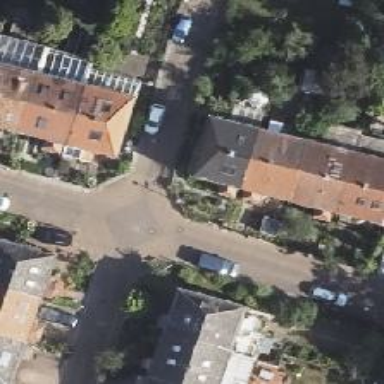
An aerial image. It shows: Living street.